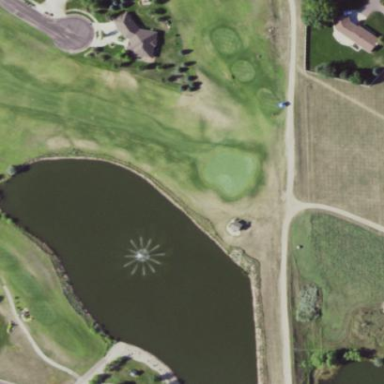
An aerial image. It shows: Scenic view of water hazard on golf course. The natural water feature adds beauty to the landscape.